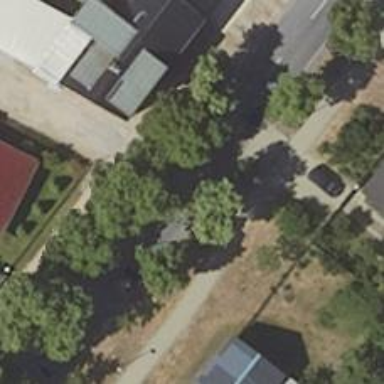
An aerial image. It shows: Secondary road with asphalt surface. There is cycle track on the right side of the road.